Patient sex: M
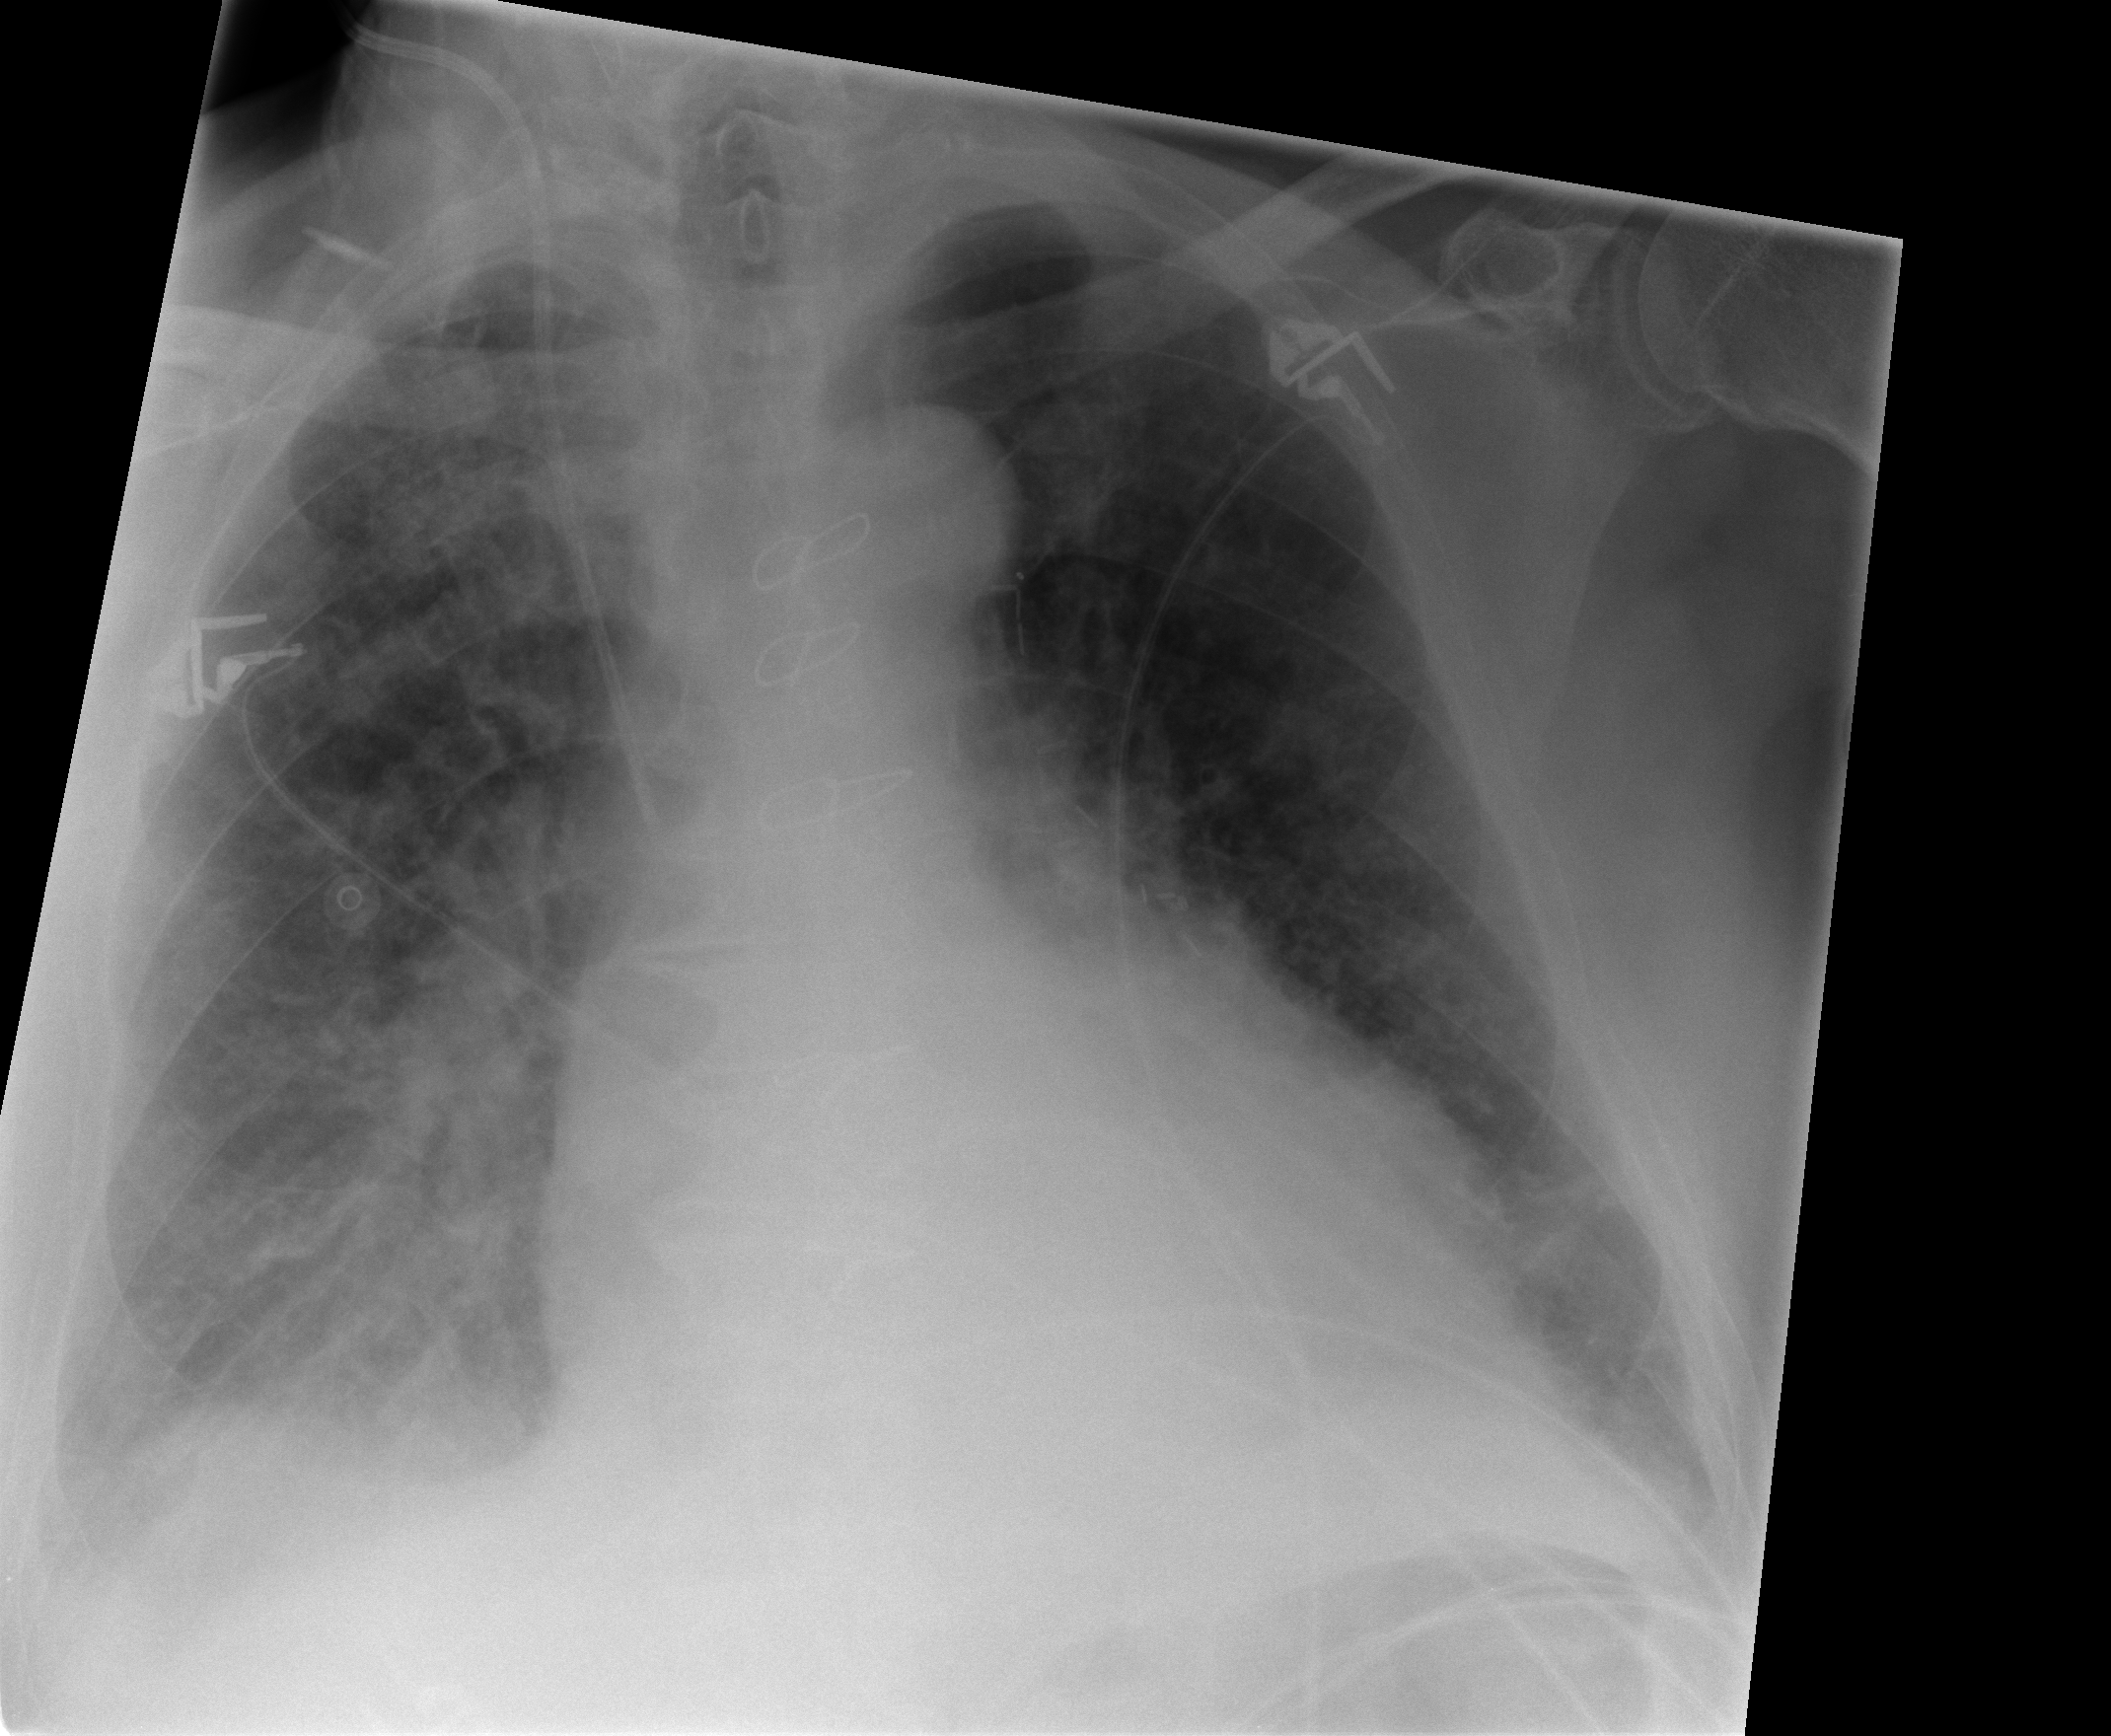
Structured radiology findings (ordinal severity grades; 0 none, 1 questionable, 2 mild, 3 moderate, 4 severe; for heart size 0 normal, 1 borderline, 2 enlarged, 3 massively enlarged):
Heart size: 2
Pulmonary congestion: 2
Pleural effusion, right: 0
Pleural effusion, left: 2
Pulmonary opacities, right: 3
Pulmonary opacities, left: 3
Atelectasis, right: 3
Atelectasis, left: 3